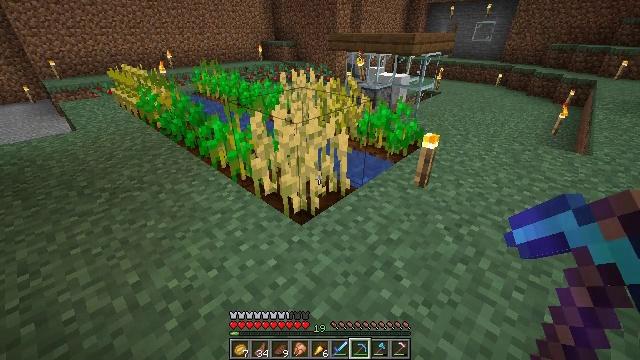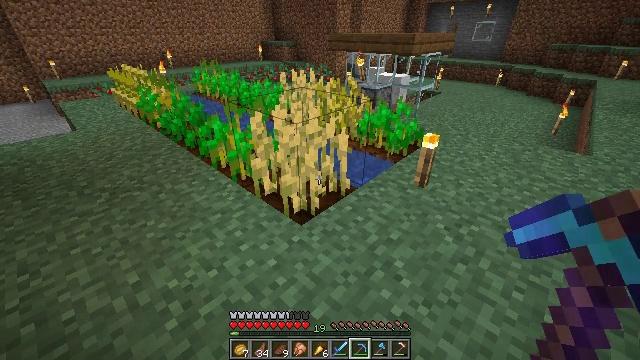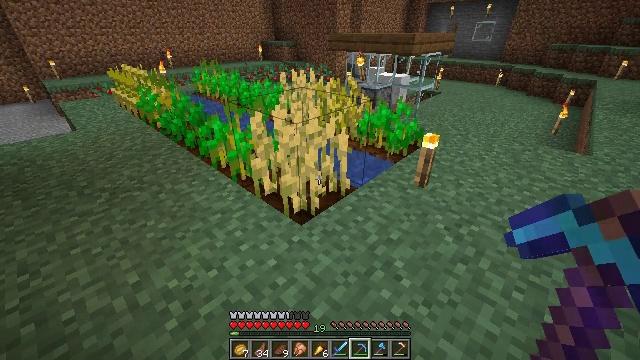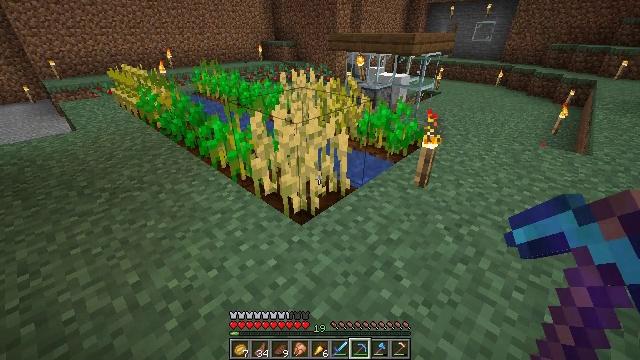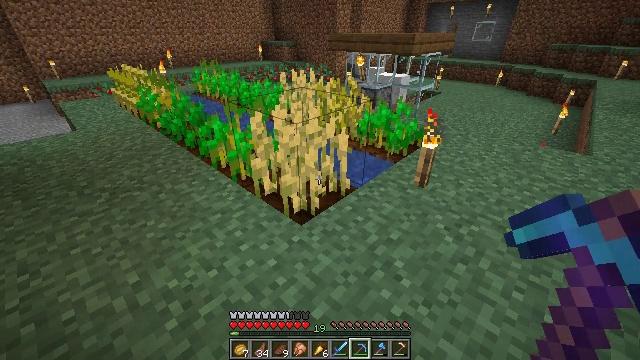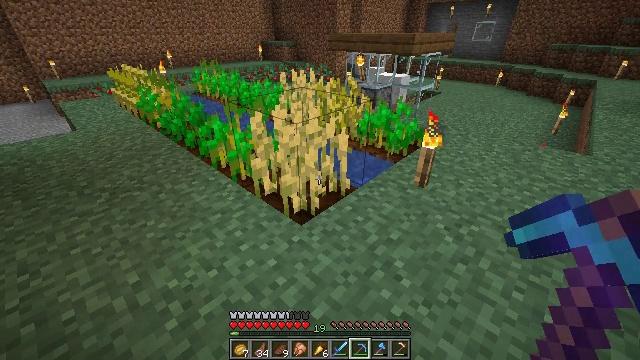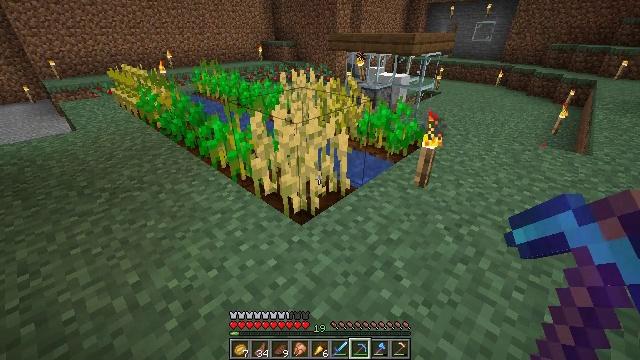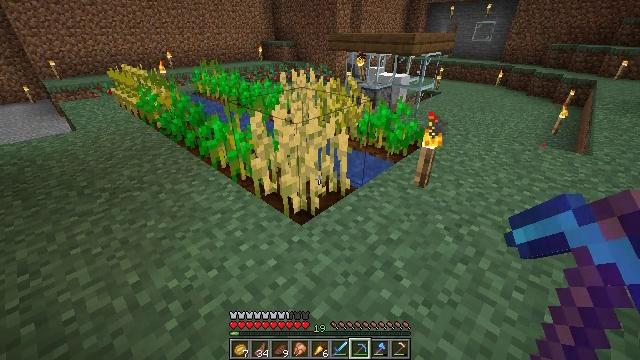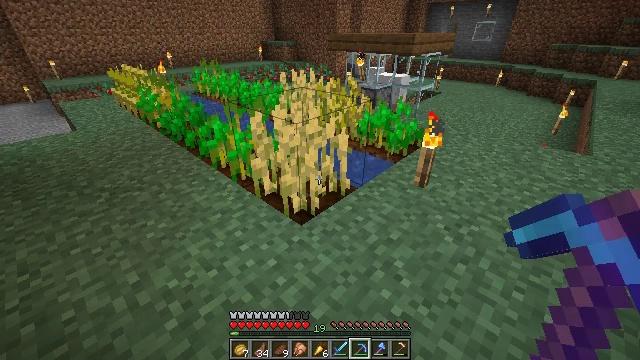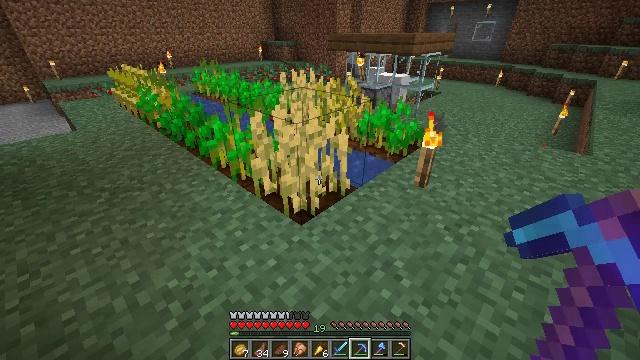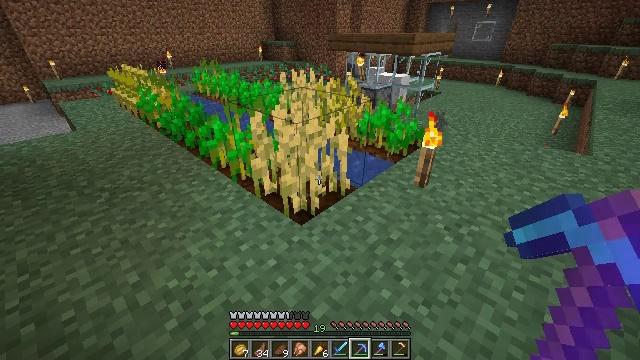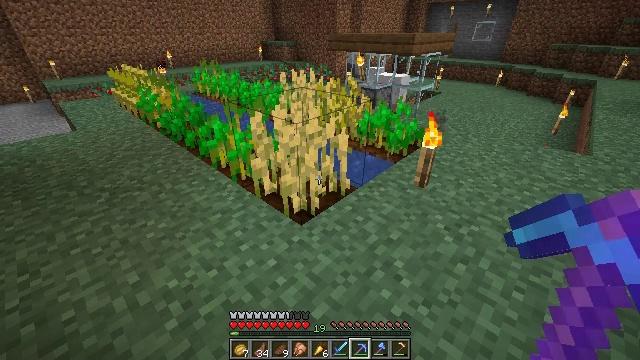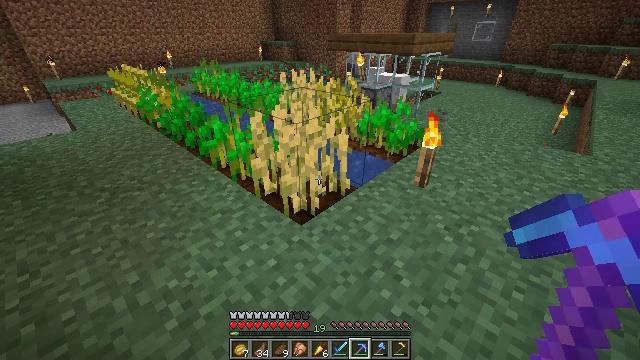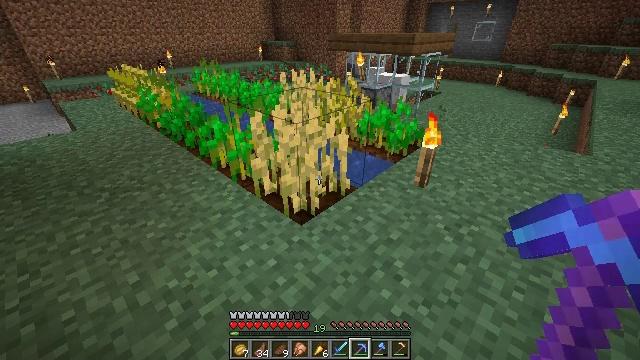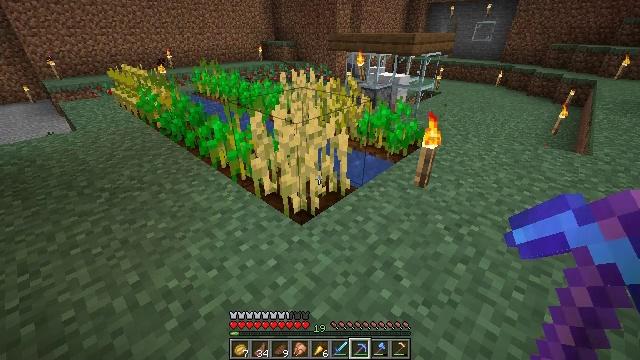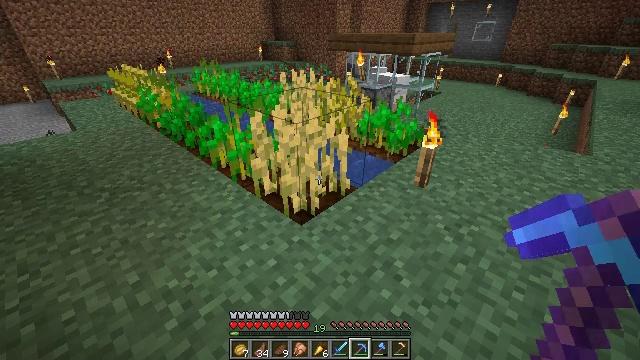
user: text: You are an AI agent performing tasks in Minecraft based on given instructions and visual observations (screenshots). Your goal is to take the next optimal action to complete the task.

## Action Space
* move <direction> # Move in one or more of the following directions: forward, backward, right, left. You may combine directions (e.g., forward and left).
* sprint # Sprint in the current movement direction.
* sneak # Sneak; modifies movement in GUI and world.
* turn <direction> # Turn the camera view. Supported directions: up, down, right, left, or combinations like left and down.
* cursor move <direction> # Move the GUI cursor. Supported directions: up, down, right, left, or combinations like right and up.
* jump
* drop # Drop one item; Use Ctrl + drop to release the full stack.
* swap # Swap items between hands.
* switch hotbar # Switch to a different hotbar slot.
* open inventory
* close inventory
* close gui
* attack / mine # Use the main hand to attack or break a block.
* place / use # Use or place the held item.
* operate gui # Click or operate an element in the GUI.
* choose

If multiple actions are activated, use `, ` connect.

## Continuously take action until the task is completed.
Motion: motion action
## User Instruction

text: Gather wheat by left-clicking on it.
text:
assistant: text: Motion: no_op
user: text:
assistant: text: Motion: no_op
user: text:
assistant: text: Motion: no_op
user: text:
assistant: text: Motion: no_op
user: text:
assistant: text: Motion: no_op
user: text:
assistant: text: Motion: no_op
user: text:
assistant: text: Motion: no_op
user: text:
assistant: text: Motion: no_op
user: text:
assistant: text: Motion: no_op
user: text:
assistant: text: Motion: no_op
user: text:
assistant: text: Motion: no_op
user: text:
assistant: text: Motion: no_op
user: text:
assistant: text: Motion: no_op
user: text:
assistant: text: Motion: no_op
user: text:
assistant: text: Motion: no_op
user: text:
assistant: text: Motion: no_op
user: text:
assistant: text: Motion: no_op
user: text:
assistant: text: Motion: no_op
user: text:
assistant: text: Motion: no_op
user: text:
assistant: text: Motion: no_op
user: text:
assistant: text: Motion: no_op
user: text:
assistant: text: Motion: no_op
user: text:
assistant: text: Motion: no_op
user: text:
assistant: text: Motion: no_op
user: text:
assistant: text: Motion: no_op
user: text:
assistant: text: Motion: no_op
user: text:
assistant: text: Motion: no_op
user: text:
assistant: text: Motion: no_op
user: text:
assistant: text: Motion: no_op
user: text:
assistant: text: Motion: no_op